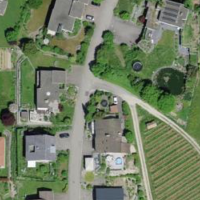
EUNIS habitat code: 54
Species observed at this site:
Hyla arborea